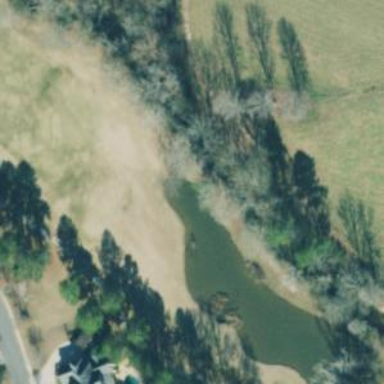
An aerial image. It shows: Water hazard on golf course. The hazard is natural water feature.